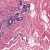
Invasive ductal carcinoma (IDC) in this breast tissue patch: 0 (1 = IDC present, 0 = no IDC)